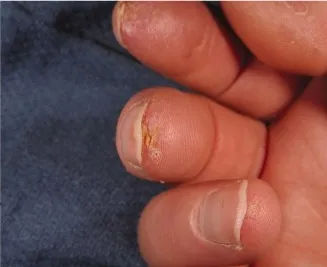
(a,b) The patient's right index and middle fingers on preoperative evaluation showing fingertip ulceration.
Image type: medical_photograph (other_medical_photograph)